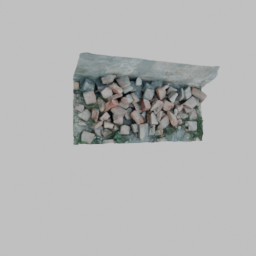
Label: architecture